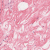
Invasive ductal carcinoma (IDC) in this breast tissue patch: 0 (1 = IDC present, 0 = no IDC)